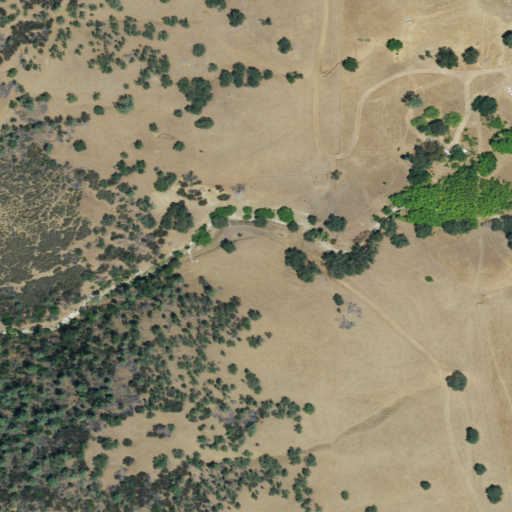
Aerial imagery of valley in California named Wilson Canyon containing grassland and shrub